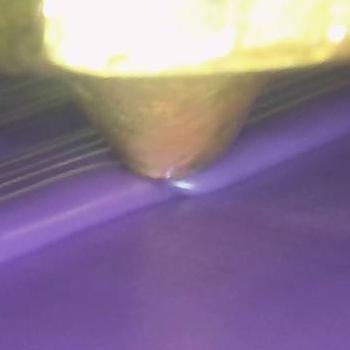
Flow rate: 300%